Field crop: tomato
Growth stage: 1
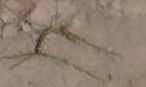
Species: cyperus